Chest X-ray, AP view. Patient: 31 years old, sex M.
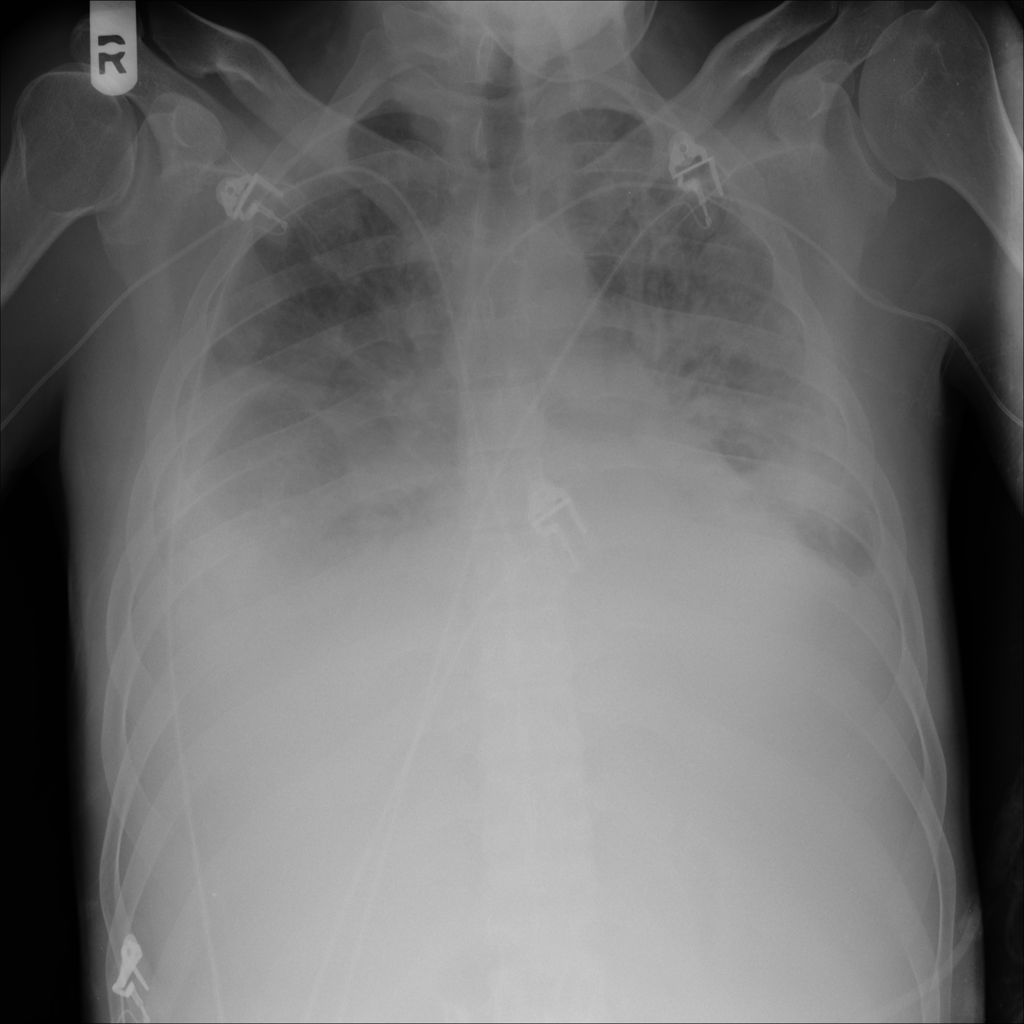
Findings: Effusion